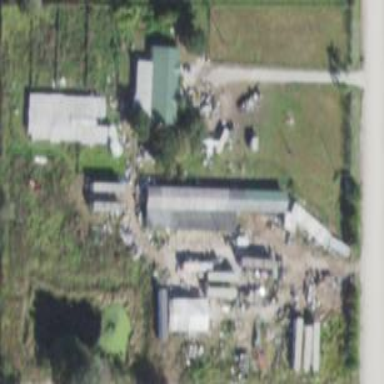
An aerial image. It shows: Farmyard area.